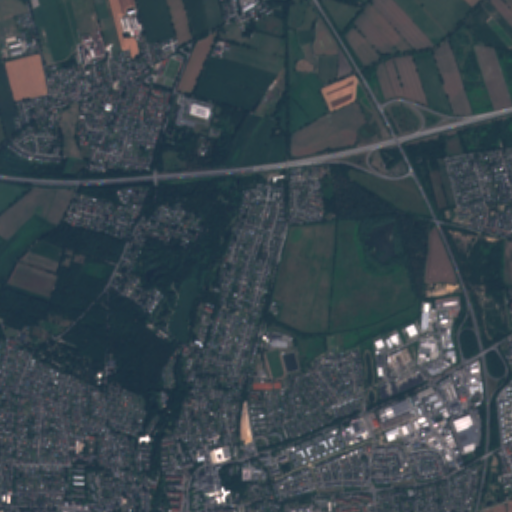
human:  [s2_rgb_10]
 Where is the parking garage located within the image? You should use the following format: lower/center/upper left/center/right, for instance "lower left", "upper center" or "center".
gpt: The parking garage is located in the lower center of the image.
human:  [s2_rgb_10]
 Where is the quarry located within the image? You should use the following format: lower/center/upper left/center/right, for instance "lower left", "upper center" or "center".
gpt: The quarry is located in the center right of the image.
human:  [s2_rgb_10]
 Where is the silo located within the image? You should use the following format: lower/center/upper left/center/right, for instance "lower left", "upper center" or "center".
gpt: The silo is located in the upper left of the image.
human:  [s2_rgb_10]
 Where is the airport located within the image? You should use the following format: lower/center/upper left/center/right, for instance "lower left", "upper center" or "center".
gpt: There is no airport in the image.